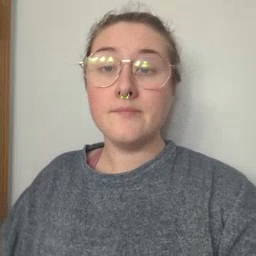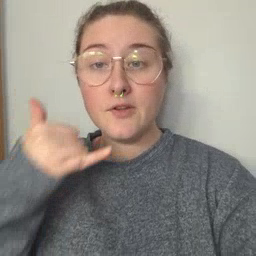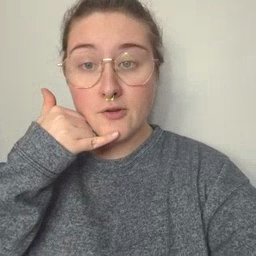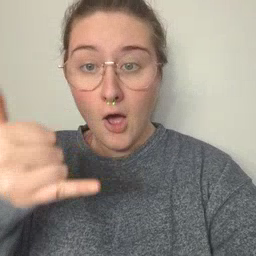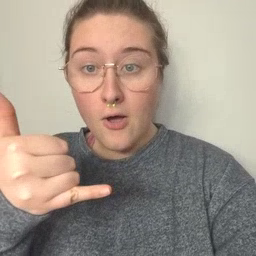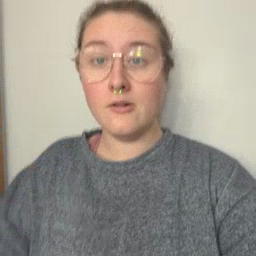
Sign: callonphone